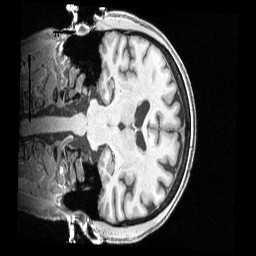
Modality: T1w
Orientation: coronal
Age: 65
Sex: female
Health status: healthy
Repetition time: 2.4 s
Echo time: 0.00222 s